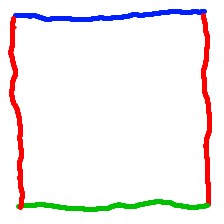
Shape: square